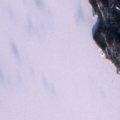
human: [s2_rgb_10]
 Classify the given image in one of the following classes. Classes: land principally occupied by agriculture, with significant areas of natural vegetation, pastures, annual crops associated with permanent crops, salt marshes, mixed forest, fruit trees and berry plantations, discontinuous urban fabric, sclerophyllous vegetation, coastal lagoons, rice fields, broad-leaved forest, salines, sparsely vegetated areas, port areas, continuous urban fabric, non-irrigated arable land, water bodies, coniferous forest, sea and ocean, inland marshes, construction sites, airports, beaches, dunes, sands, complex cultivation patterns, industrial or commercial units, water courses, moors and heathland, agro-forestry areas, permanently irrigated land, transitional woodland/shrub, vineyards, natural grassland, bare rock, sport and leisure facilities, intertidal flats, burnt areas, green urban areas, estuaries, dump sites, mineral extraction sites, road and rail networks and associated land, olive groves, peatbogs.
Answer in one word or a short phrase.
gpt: discontinuous urban fabric, coniferous forest, water bodies